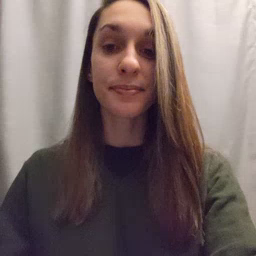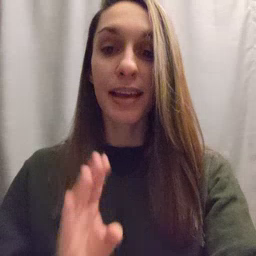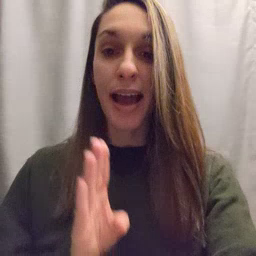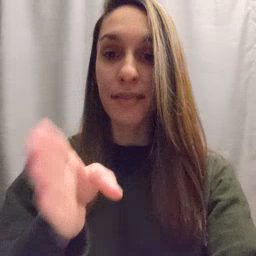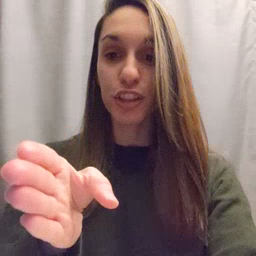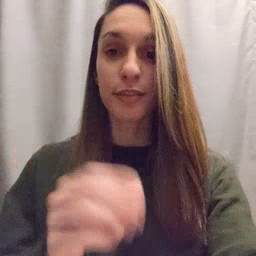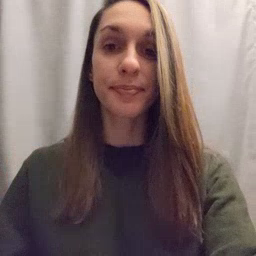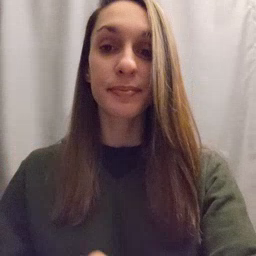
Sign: after